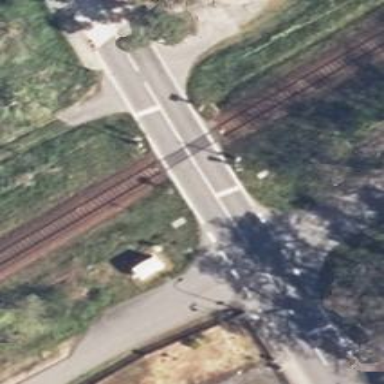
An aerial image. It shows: Level crossing along the railway.